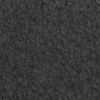
Label: not_dusty